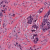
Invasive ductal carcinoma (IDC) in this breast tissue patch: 1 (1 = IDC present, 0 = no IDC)